Question: I need to change the background of menu items only. When I tried with actionBarItemBackground, it changes the background of application logo [As u can see in the attachment] also. Any help or link will be appreciated.
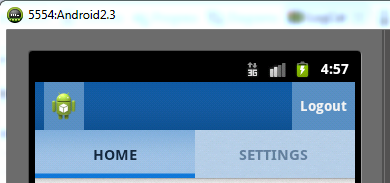
Answer: You can use a custom layout for your actionbar item like so:
'''
<menu xmlns:android="http://schemas.android.com/apk/res/android" >
<item android:id="@id/item_text"
android:showAsAction="always"
android:actionLayout="@layout/action_text"/>
</menu>
'''
This is styleable as you wish. Another possibility would be adding only the ID (item_text in the example) and set the background like so:
'''
@Override
public boolean onPrepareOptionsMenu(Menu menu) {
MenuItem item = menu.findItem(R.id.item_text);
item.getActionView().setBackgroundDrawable(new ColorDrawable(/* your color */));
return super.onPrepareOptionsMenu(menu);
}
'''